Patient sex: M
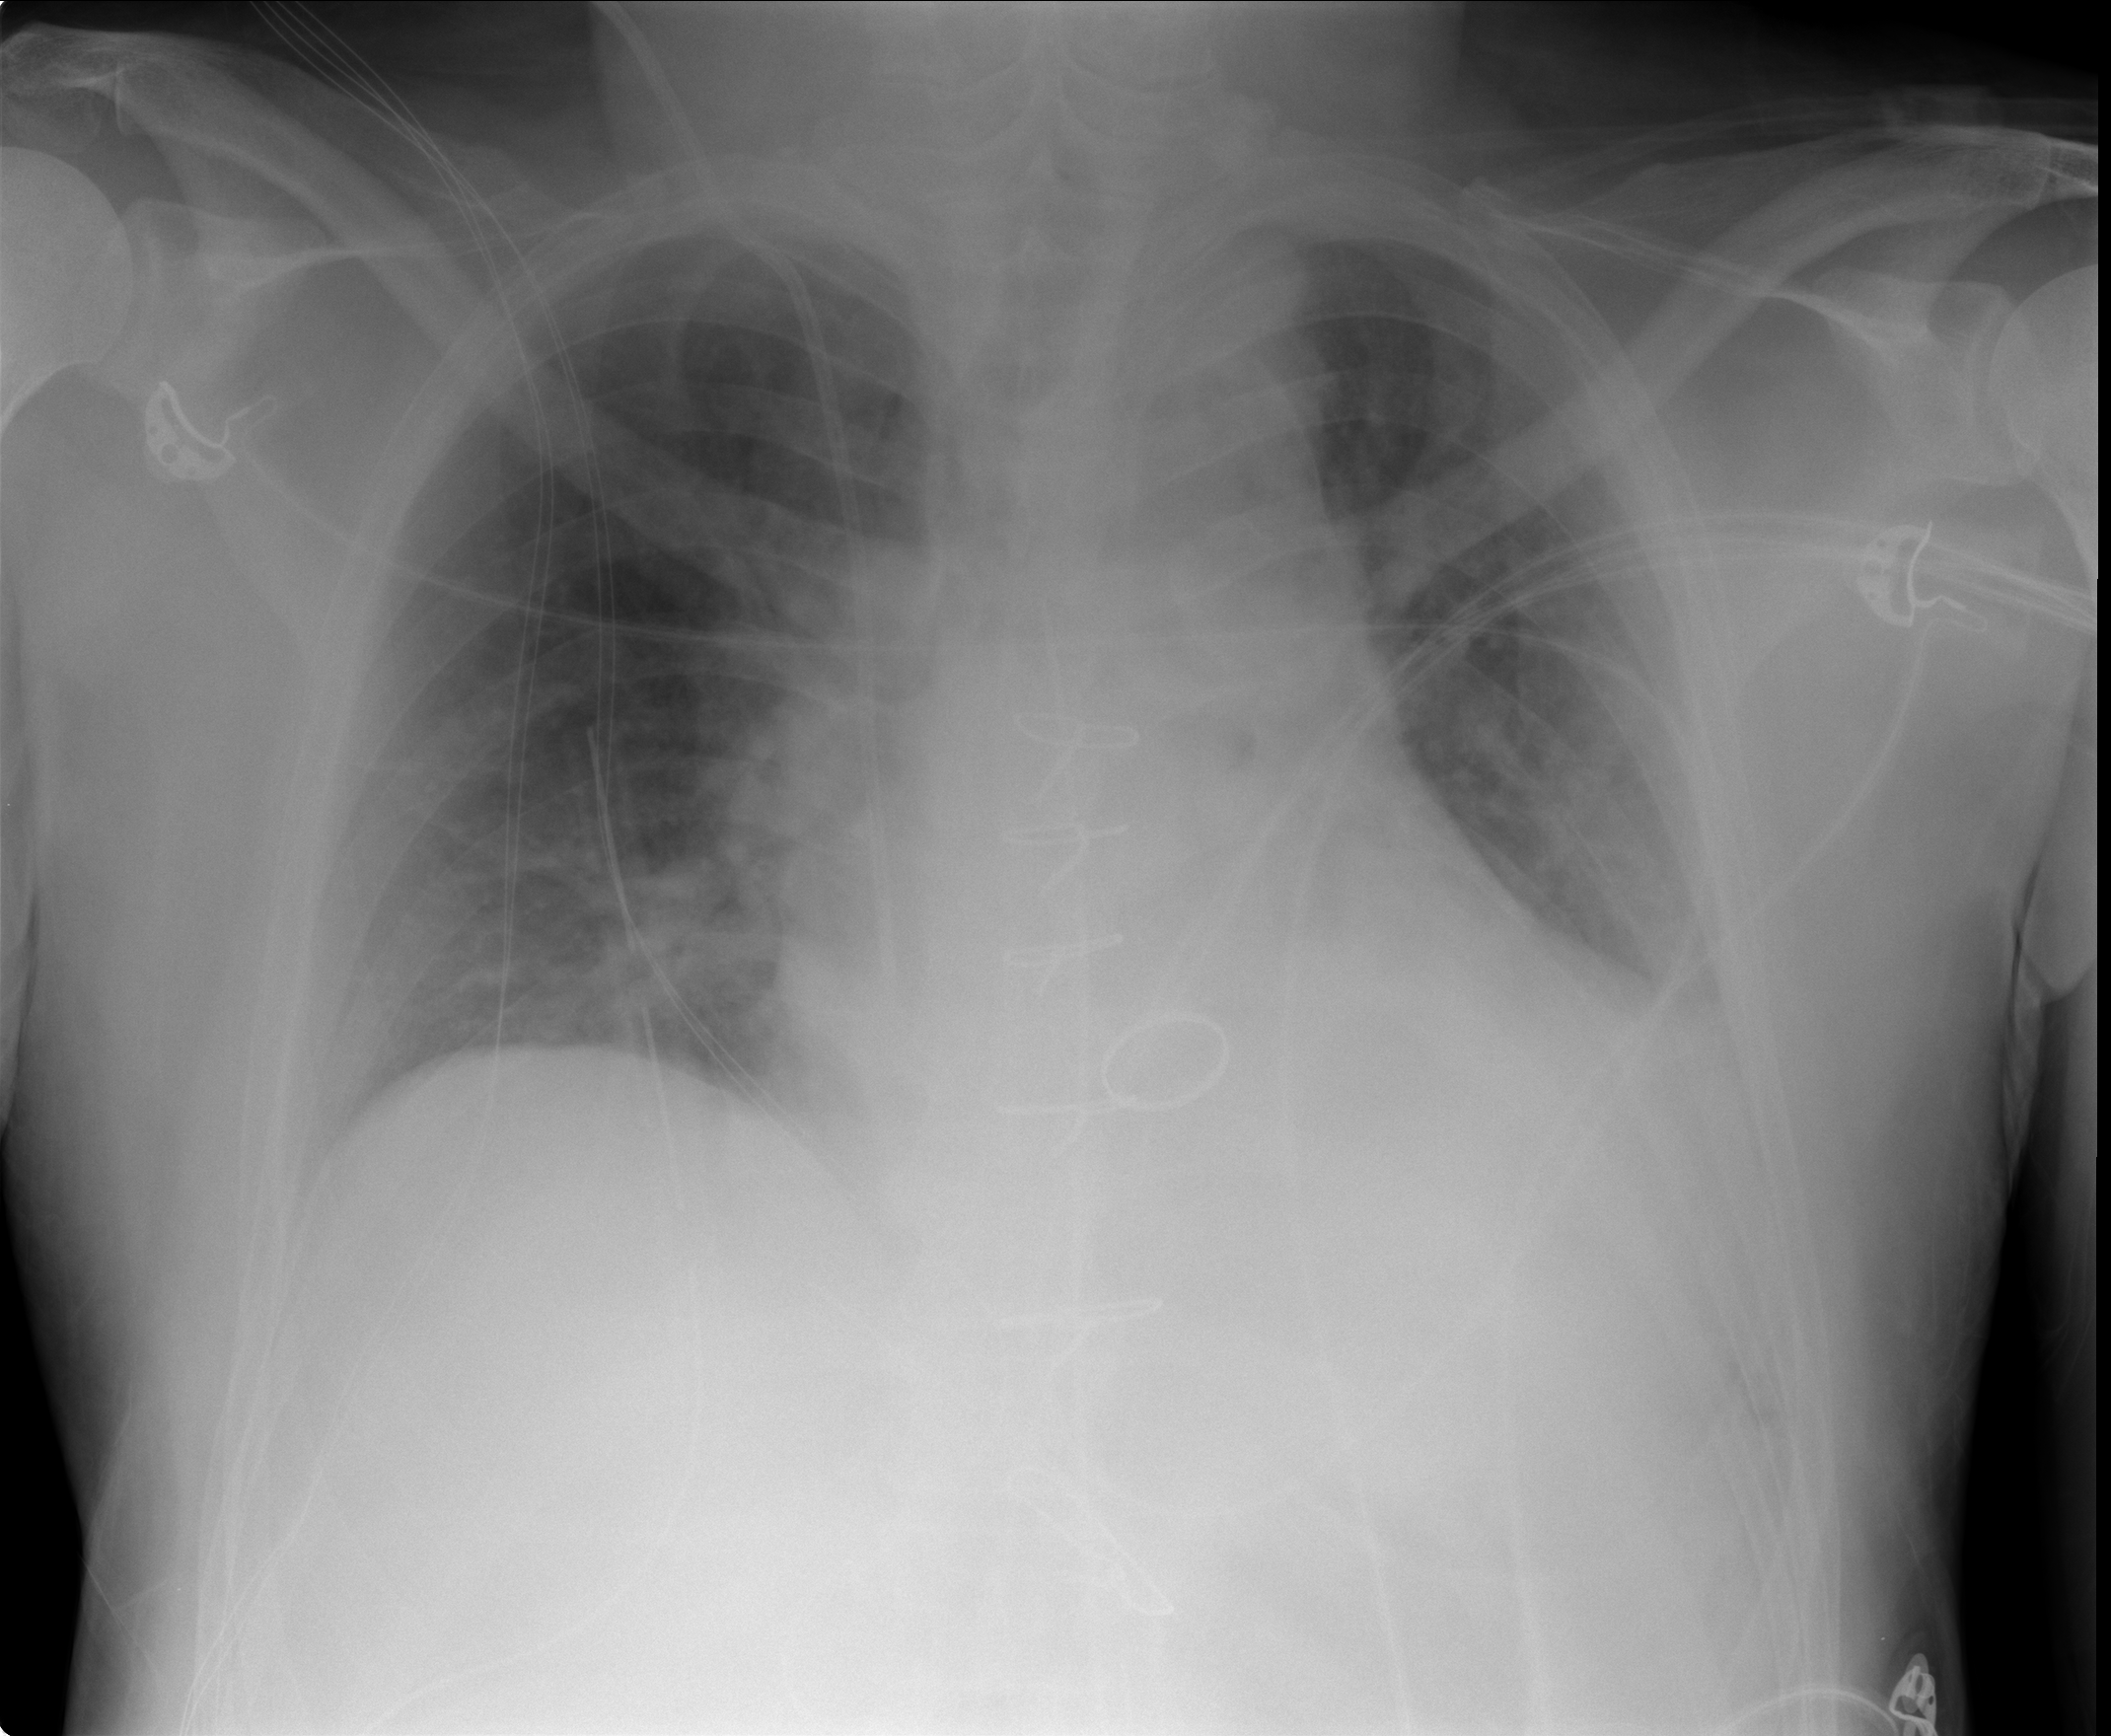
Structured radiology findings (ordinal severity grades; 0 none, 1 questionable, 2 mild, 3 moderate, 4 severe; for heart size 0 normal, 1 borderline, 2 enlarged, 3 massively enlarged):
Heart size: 2
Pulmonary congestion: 2
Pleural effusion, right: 1
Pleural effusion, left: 2
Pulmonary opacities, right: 0
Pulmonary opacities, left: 0
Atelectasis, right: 1
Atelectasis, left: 2